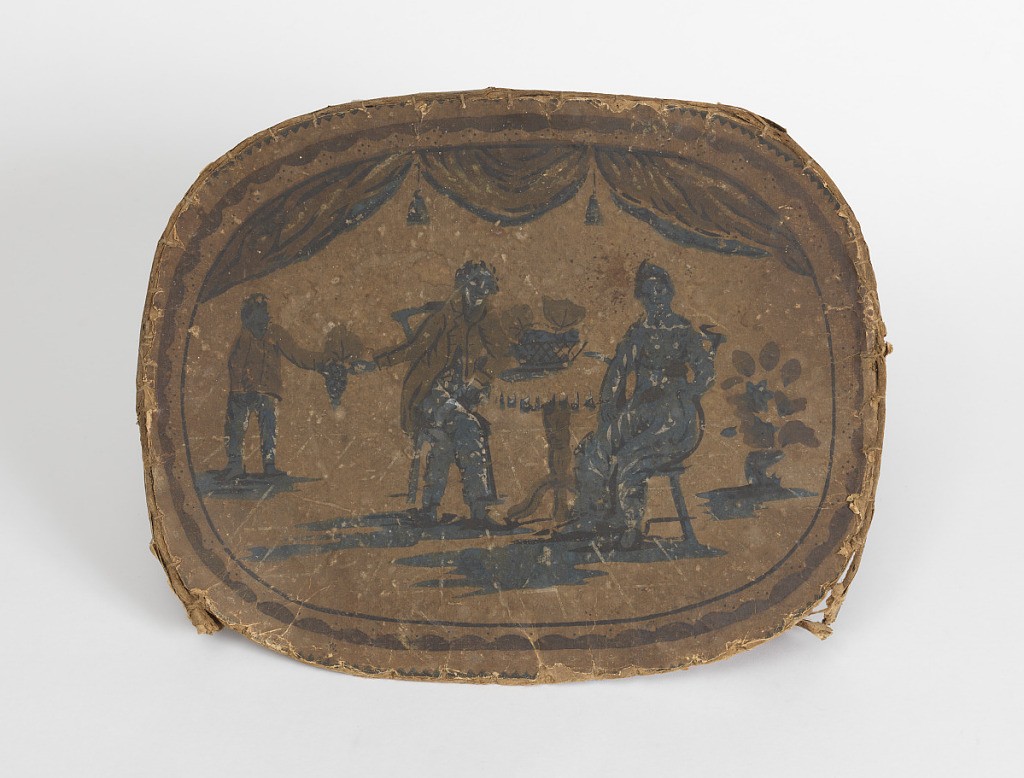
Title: Bandbox
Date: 1830–40
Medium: Block-printed paper, pasteboard support
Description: Lid only. On what may have been white background, scene enframed in oval frame of blue lines: Man and woman seated in chairs at small pedestal table with basket of grapes, boy standing nearby hands grapes to man. Blue, brown, faded yellow or green. Rim: Yellow background simple border pattern of green and white lines, simplified leaves.